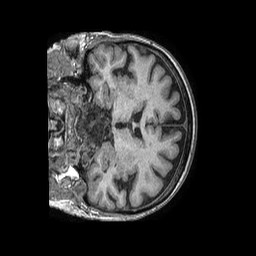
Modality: T1w
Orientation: coronal
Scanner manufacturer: philips
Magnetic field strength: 1.5 T
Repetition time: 0.007512 s
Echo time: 0.003409 s